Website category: auto
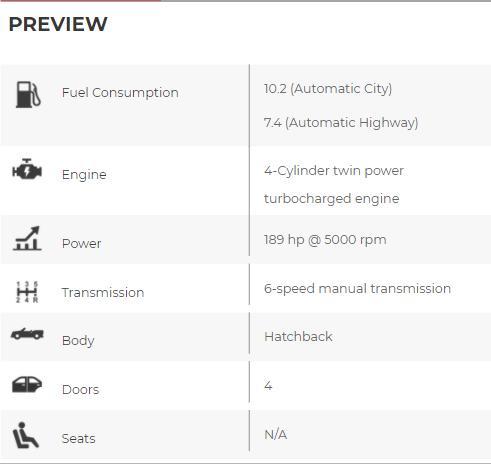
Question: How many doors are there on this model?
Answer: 4

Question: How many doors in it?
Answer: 4

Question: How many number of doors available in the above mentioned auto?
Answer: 4

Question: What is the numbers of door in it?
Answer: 4

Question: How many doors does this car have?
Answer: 4

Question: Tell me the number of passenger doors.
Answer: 4

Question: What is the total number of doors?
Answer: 4

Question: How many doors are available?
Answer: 4

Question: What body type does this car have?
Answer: Hatchback

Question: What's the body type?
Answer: Hatchback

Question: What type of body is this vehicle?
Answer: Hatchback

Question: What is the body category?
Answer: Hatchback

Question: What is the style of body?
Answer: Hatchback

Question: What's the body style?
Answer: Hatchback

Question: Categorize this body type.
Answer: Hatchback

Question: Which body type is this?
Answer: Hatchback

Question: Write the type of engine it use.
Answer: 4-Cylinder twin power turbocharged engine

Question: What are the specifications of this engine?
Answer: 4-Cylinder twin power turbocharged engine

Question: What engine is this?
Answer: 4-Cylinder twin power turbocharged engine

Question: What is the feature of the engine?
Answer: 4-Cylinder twin power turbocharged engine

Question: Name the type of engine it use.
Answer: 4-Cylinder twin power turbocharged engine

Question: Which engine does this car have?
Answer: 4-Cylinder twin power turbocharged engine

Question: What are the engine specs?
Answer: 4-Cylinder twin power turbocharged engine

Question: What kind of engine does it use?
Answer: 4-Cylinder twin power turbocharged engine

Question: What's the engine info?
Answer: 4-Cylinder twin power turbocharged engine

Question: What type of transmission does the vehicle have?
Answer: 6-speed manual transmission

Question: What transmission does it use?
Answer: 6-speed manual transmission

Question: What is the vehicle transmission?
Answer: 6-speed manual transmission

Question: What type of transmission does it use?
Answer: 6-speed manual transmission

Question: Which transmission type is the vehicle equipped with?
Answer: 6-speed manual transmission

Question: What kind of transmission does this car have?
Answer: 6-speed manual transmission

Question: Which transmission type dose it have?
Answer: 6-speed manual transmission

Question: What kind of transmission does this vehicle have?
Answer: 6-speed manual transmission

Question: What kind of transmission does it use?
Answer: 6-speed manual transmission

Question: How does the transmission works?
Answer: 6-speed manual transmission

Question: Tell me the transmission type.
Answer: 6-speed manual transmission

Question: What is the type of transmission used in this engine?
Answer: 6-speed manual transmission

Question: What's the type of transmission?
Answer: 6-speed manual transmission

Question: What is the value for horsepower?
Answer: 189 hp @ 5000 rpm

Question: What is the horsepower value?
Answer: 189 hp @ 5000 rpm

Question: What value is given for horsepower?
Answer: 189 hp @ 5000 rpm

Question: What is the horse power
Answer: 189 hp @ 5000 rpm

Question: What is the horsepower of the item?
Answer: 189 hp @ 5000 rpm

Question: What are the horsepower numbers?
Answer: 189 hp @ 5000 rpm

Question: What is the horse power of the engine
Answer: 189 hp @ 5000 rpm

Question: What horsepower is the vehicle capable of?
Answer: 189 hp @ 5000 rpm

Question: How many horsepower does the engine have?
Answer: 189 hp @ 5000 rpm

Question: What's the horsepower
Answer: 189 hp @ 5000 rpm

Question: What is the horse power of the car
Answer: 189 hp @ 5000 rpm

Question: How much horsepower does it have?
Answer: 189 hp @ 5000 rpm

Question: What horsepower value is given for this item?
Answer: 189 hp @ 5000 rpm

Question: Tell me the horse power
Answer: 189 hp @ 5000 rpm

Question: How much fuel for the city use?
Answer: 10.2 (Automatic City)

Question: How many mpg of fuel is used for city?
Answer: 10.2 (Automatic City)

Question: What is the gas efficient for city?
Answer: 10.2 (Automatic City)

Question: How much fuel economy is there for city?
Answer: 10.2 (Automatic City)

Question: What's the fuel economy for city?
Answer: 10.2 (Automatic City)

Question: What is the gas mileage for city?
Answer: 10.2 (Automatic City)

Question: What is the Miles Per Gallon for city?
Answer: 10.2 (Automatic City)

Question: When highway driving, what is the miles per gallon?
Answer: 7.4 (Automatic Highway)

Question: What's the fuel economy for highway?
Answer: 7.4 (Automatic Highway)

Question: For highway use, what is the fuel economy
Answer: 7.4 (Automatic Highway)

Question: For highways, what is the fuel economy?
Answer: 7.4 (Automatic Highway)

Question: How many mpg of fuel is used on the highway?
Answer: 7.4 (Automatic Highway)